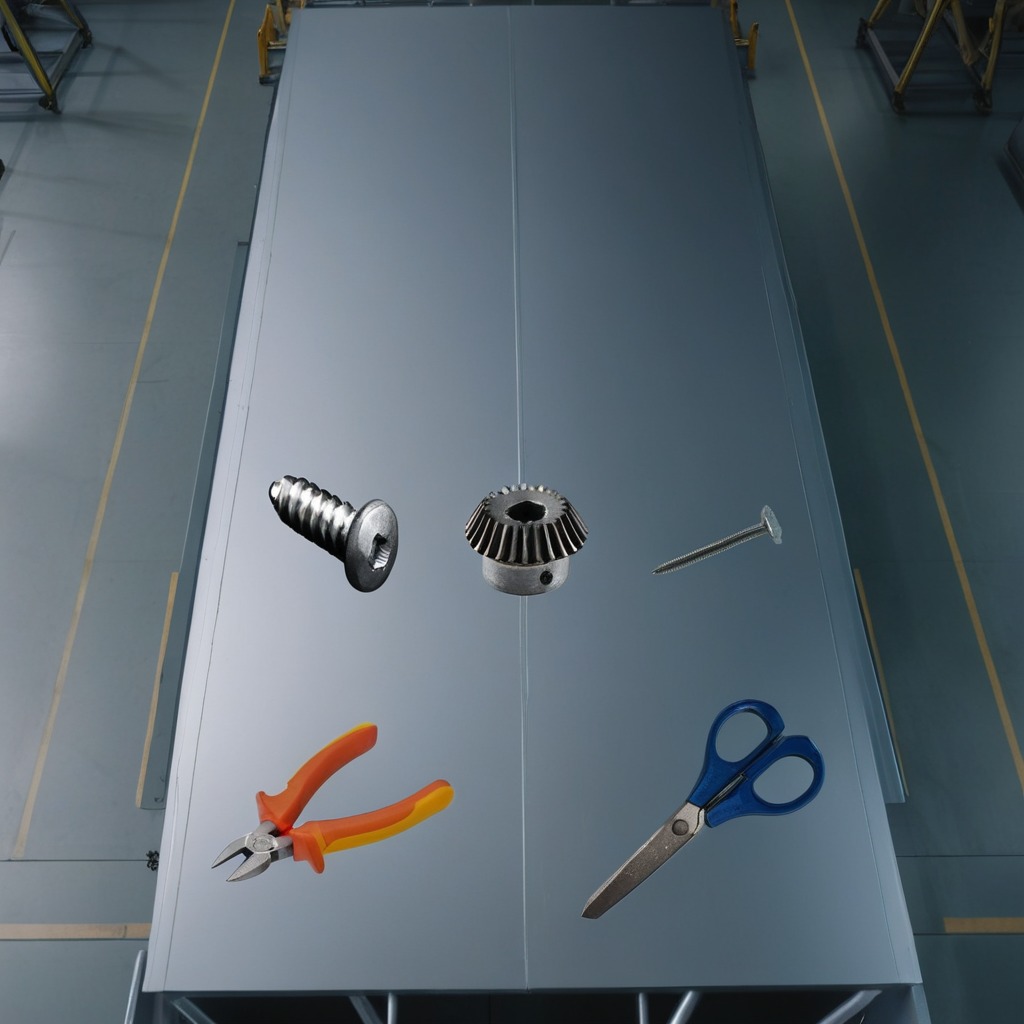
A steel gear with teeth, a metal machine screw, an iron nail, pliers, and a pair of scissors are lying on the toolbox surface.